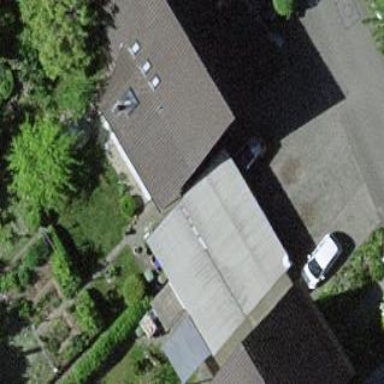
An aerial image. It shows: Garage building.